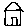
Label: house